Question: I am using C# ASP.NET on Visual Studio 2005, as well as SQL Server 2005.
Currently I have a project which requires me to check each user for any conflicting roles that they might posses.
I have 2 database. 'Users' and 'ConflictingRoles'. Below is the structure of the 2 tables:

In 'Users', I have 2 unique users with 4 roles each.
In 'ConflictingRoles', I have 4 rows of conflicing roles.
I want to form multiple SQL queries, to check each role possessed by each user if they are in conflict with any other role which they posses.
I have a rough idea of how the process will be like, but I am not sure how to portray the idea using multiple SQL queries:
---
1) One row at a time, grep the value 'UserID' and 'Role' from table.
Store 'UserID' in to temporary variable 'tempUID', and find matching vales of 'Role' with 'Role' in table.
2) If 'Role' matches 'Role', grep the value of 'ConflictingRole' and run through all 'Role' in table 'WHERE''UserID' matches 'tempUID'.
If a match/conflict is found between 'ConflictingRole' with 'Role' of user 'tempUID', insert 'ConflictingRole', 'Role' and 'Name' into a separate table, .
3) Repeat this for all roles that each user posses, and for all users.
---
---
It is very confusing for me and I am not sure if there is a simplier way to do it.
If not, I will like to request help from you guys with the SQL queries that I will have to form with my above logical sequence.
'''
SqlConnection thisConnection = new SqlConnection("Data Source=DS");
SqlCommand nonqueryCommand = thisConnection.CreateCommand();
thisConnection.Open();
//multiple sql commands
nonqueryCommand.CommandText = "<SQL Query>";
Console.WriteLine(nonqueryCommand.ExecuteNonQuery());
...
'''
Thank you for any help in advance.
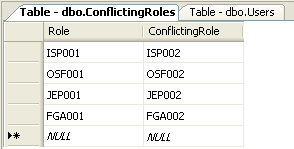
Answer: First approach:
'''
Insert into results(userID, role, conflictingRole)
Select distinct
U.UserId, U.role, C.conflictionRole
FROM
users U
inner join --join role with all conflicted roles
conflictingRoles C
on U.role = C.role
WHERE
--chech if user has conflicted role
exists (
select *
from Users U2
where U2.userId = U.userId and
U2.role = C.conflictionRole
)
'''